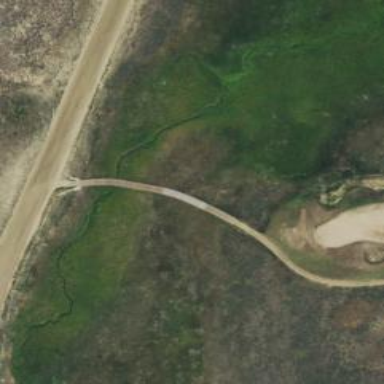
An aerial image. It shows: Track road with bridge.